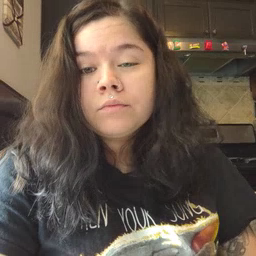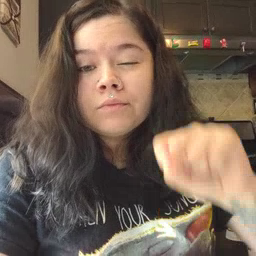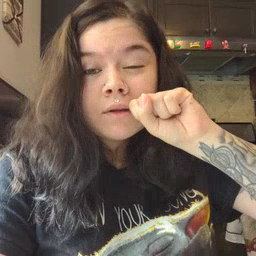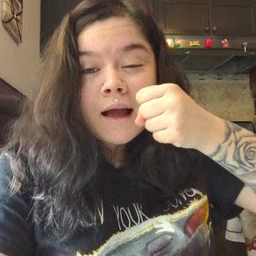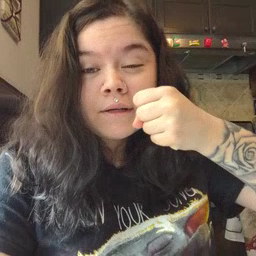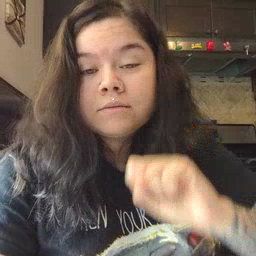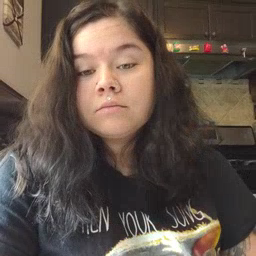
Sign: carrot